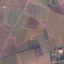
Label: PermanentCrop